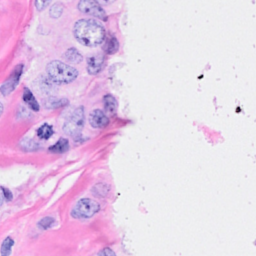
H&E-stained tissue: Breast